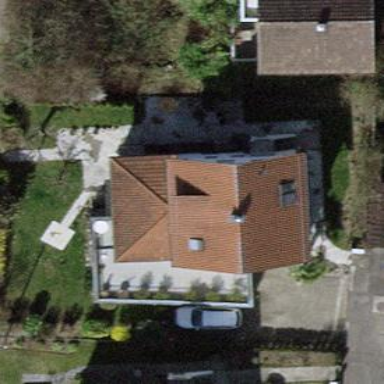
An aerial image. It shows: Pitched roof building.